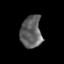
Tissue: prostate
Cell type: T cells
Senescence score: 0.2954
Nuclear area (px): 670
Mean DAPI intensity: 97.303